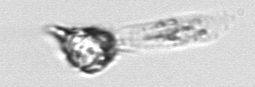
Label: Protoperidinium